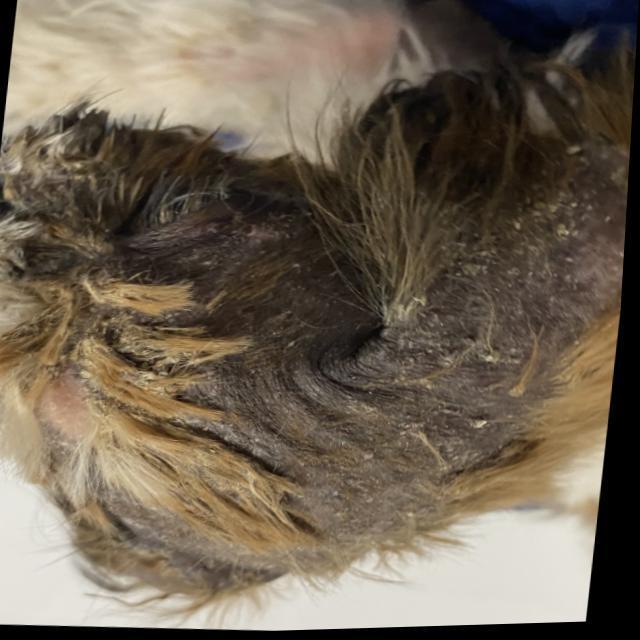
Canine demodicosis (Demodex mange) — caused by Demodex canis mites. Presents with alopecia, follicular papules, pustules, and comedones. Often localized on face and forelimbs.